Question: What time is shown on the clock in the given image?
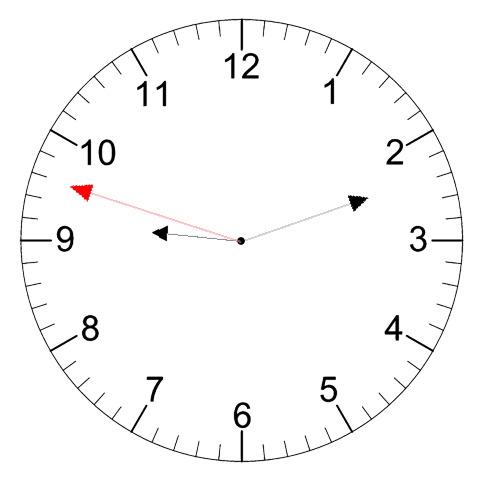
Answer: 09:11:48